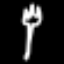
Label: fork